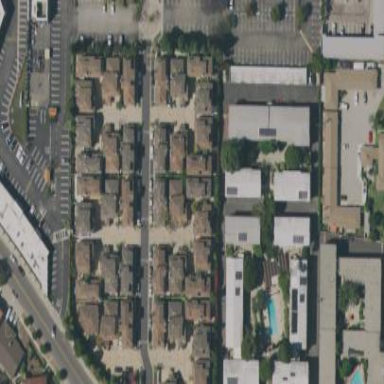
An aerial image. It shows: Residential area with apartments.